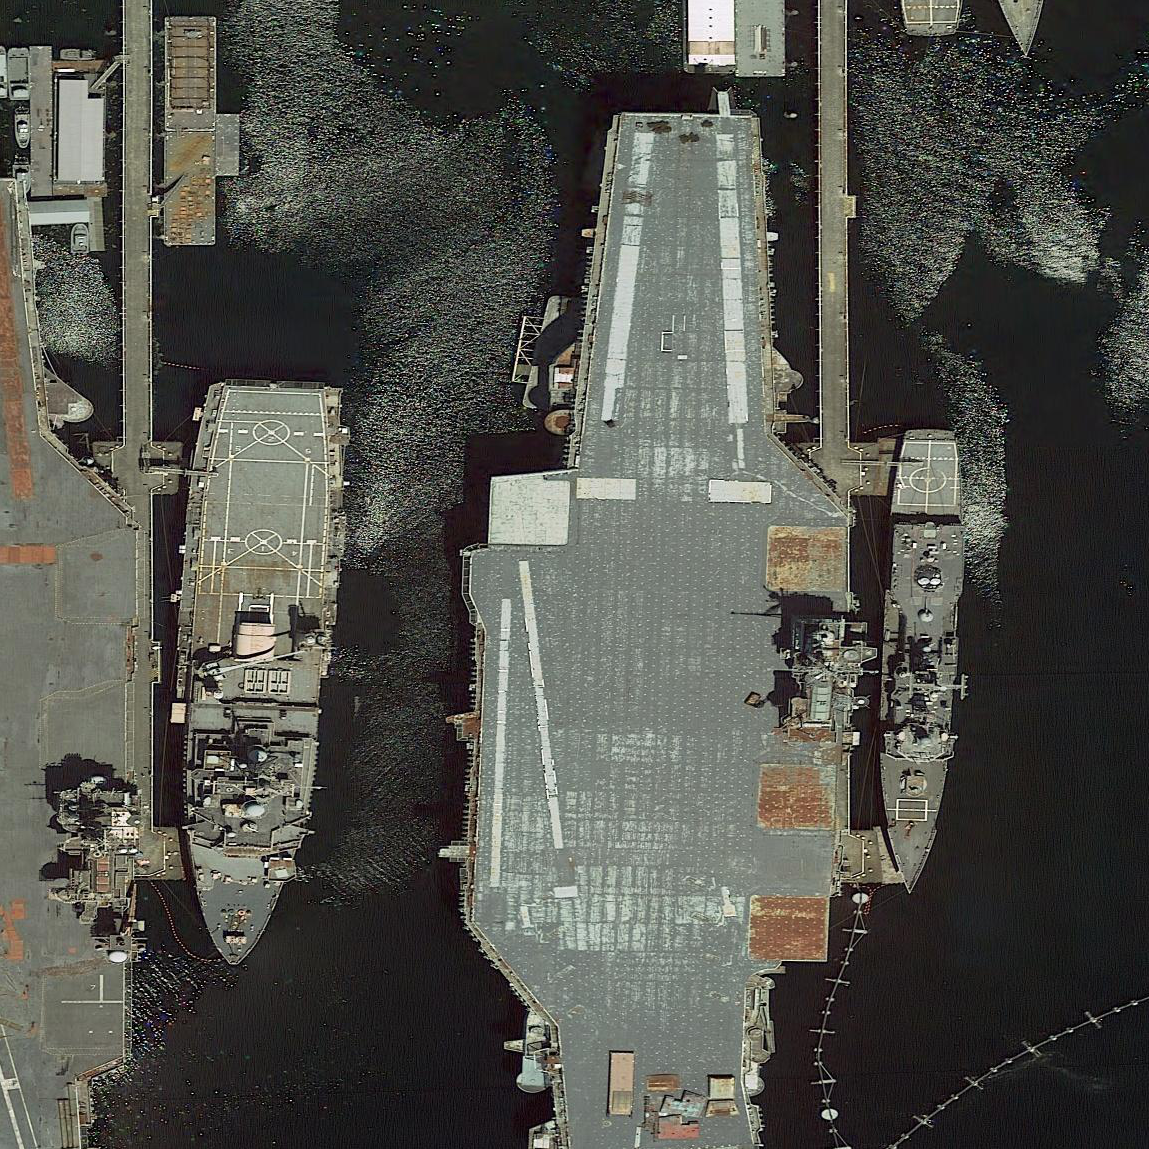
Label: aircraft_carrier